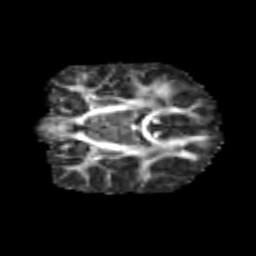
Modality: FA
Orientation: coronal
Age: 7
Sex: male
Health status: healthy